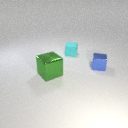
small blue metal cube to the right of small cyan rubber cube